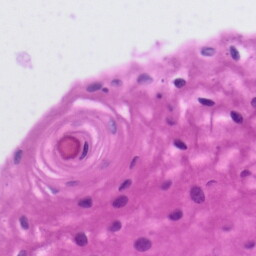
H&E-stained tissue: Tonsil